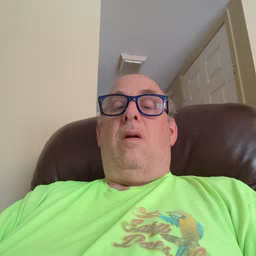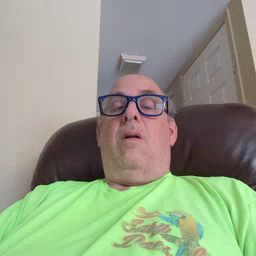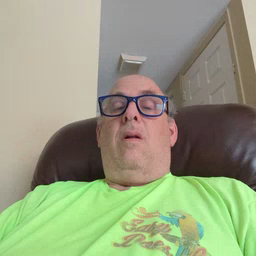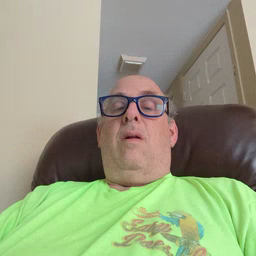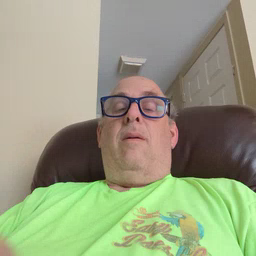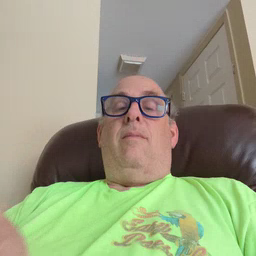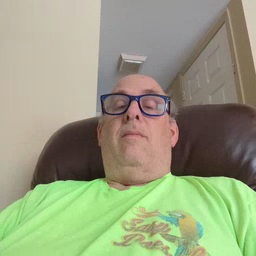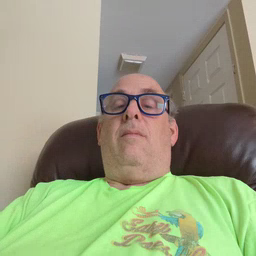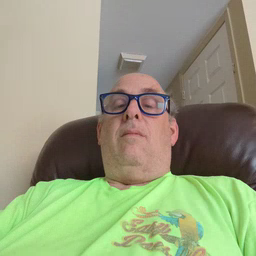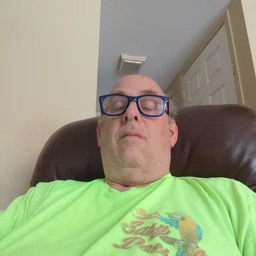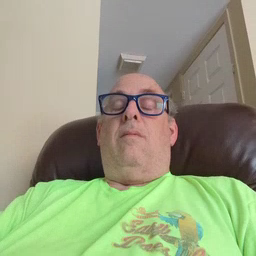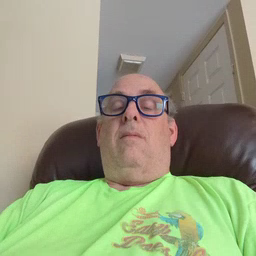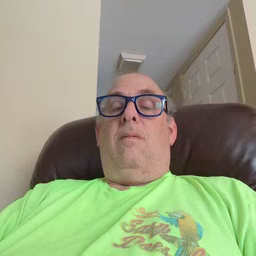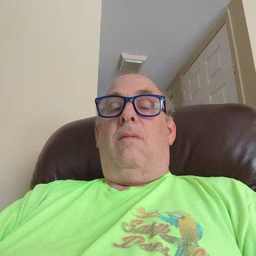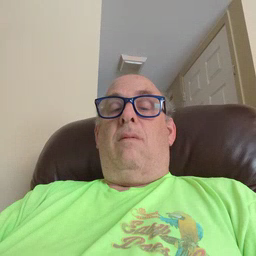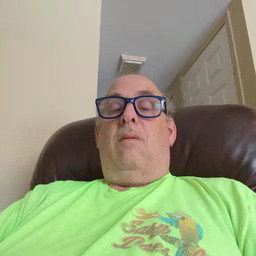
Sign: puppy